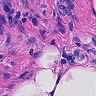
Metastatic tissue present: yes